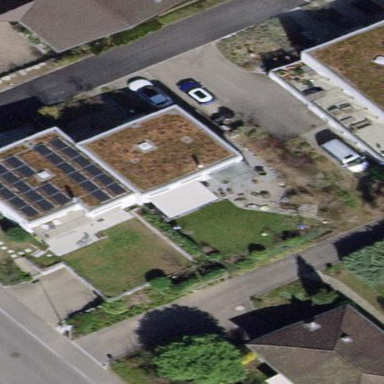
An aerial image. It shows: Residential building.